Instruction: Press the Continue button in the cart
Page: cart
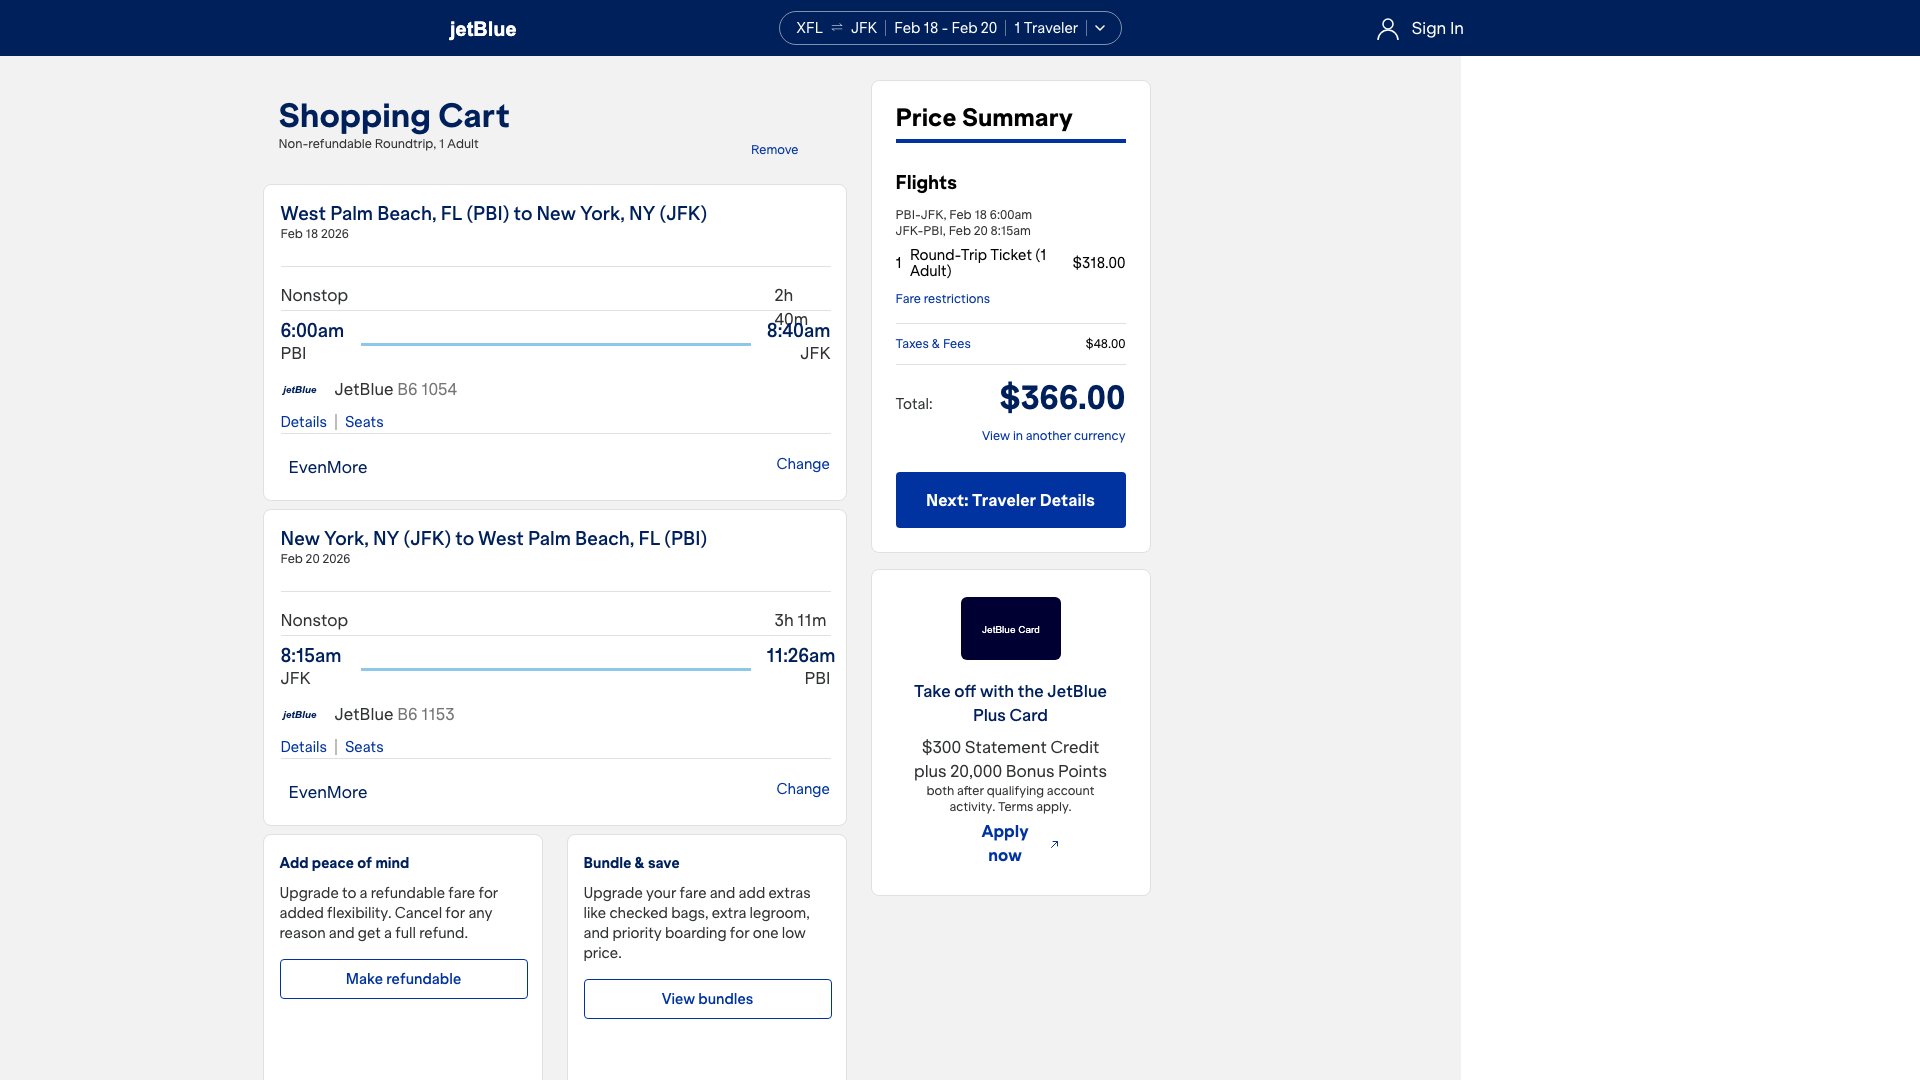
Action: click